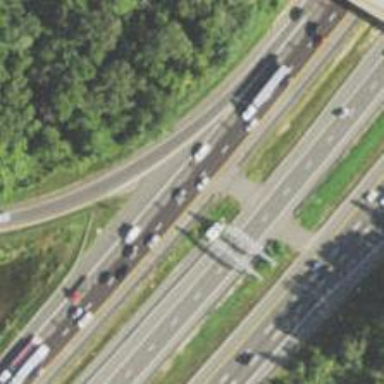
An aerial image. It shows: Toll gantry on the road.